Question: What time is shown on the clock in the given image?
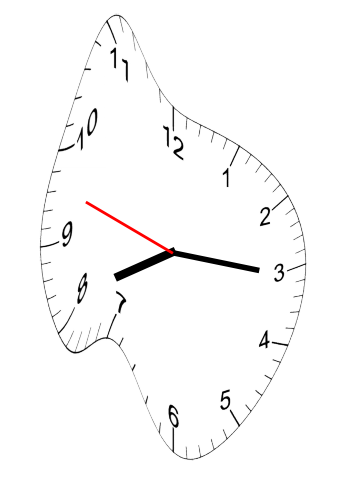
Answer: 08:15:48